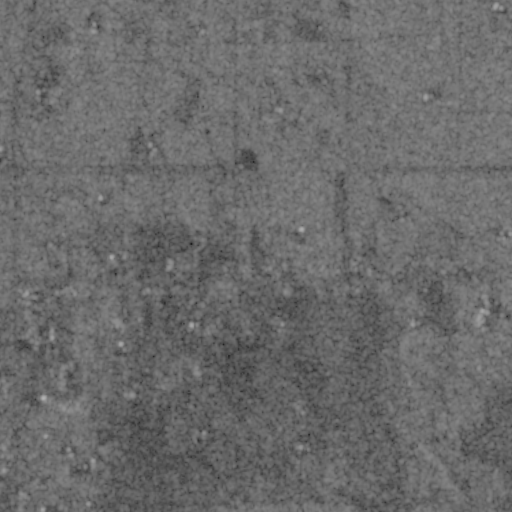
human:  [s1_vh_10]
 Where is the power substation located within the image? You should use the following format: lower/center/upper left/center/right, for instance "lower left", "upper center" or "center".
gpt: The power substation is located in the lower left of the image.
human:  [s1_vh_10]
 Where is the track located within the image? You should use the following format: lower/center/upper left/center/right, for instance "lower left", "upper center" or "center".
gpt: There is no track in the image.

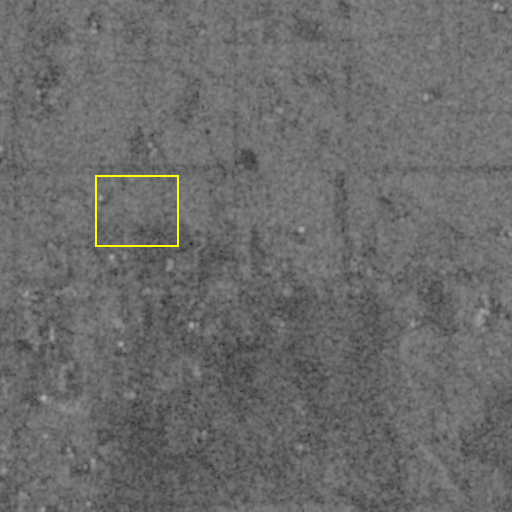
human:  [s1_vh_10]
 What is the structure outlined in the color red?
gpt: There is no red outline.
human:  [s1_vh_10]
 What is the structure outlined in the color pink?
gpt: There is no structure outlined in pink.